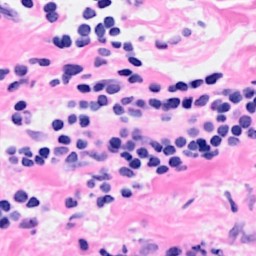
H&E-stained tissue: Breast